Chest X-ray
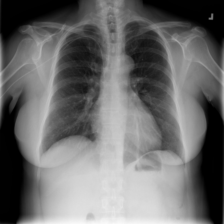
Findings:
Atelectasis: positive
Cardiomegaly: negative
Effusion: negative
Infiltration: positive
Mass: negative
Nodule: negative
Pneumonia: negative
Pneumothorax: negative
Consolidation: negative
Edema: negative
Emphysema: negative
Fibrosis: negative
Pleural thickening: negative
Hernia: negative